Question: How to create a calendar type date picker in Xamarin forms UWP app.
So far I have tried this:
'''
<Image Grid.Row="3" Grid.Column="1" Source="Images/datePicker.png" WidthRequest="20" HeightRequest="20" Margin="-40,0,40,0" HorizontalOptions="End">
<Image.GestureRecognizers>
<TapGestureRecognizer Command="{Binding OnSelectDOBCommand}"/>
</Image.GestureRecognizers>

public void OnSelectDOB(object obj)
{
dateOfBuildDatePicker = UserDialogs.Instance.DatePrompt(new DatePromptConfig { MaximumDate = DateTime.Today, OnAction = (result) => SetDateOfBirth(result), IsCancellable = true });
}
'''
But this displays the date picker control on top left corner of the screen.
Is there a way to customize it so that it should display the date picker right next to the field where I click or is there any other control which can help me achieve this functionality.(Below image is the behavior that I am expecting)
Any help is appreciated
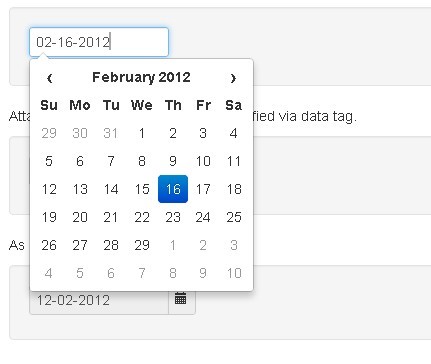
Answer: If you want to consume a special control on UWP platform, you can try <URL>.
Firstly, create a custom control:
'''
public class CustomDatePicker : DatePicker
{
}
'''
Then make a custom renderer on UWP:
'''
[assembly: ExportRenderer(typeof(CustomDatePicker), typeof(CustomDatePickerRenderer))]
namespace Demo.UWP
{
public class CustomDatePickerRenderer : ViewRenderer<DatePicker, Windows.UI.Xaml.Controls.CalendarDatePicker>
{
protected override void OnElementChanged(ElementChangedEventArgs<DatePicker> e)
{
base.OnElementChanged(e);
if (Control == null)
{
Windows.UI.Xaml.Controls.CalendarDatePicker datePicker = new Windows.UI.Xaml.Controls.CalendarDatePicker();
SetNativeControl(datePicker);
}
}
}
}
'''
At last, use it on your forms project:
'''
<StackLayout>
<local:CustomDatePicker HorizontalOptions="Start"/>
</StackLayout>
'''
Alternatively, you can try native view: <URL>